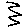
Label: zigzag